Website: macys
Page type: billing-address
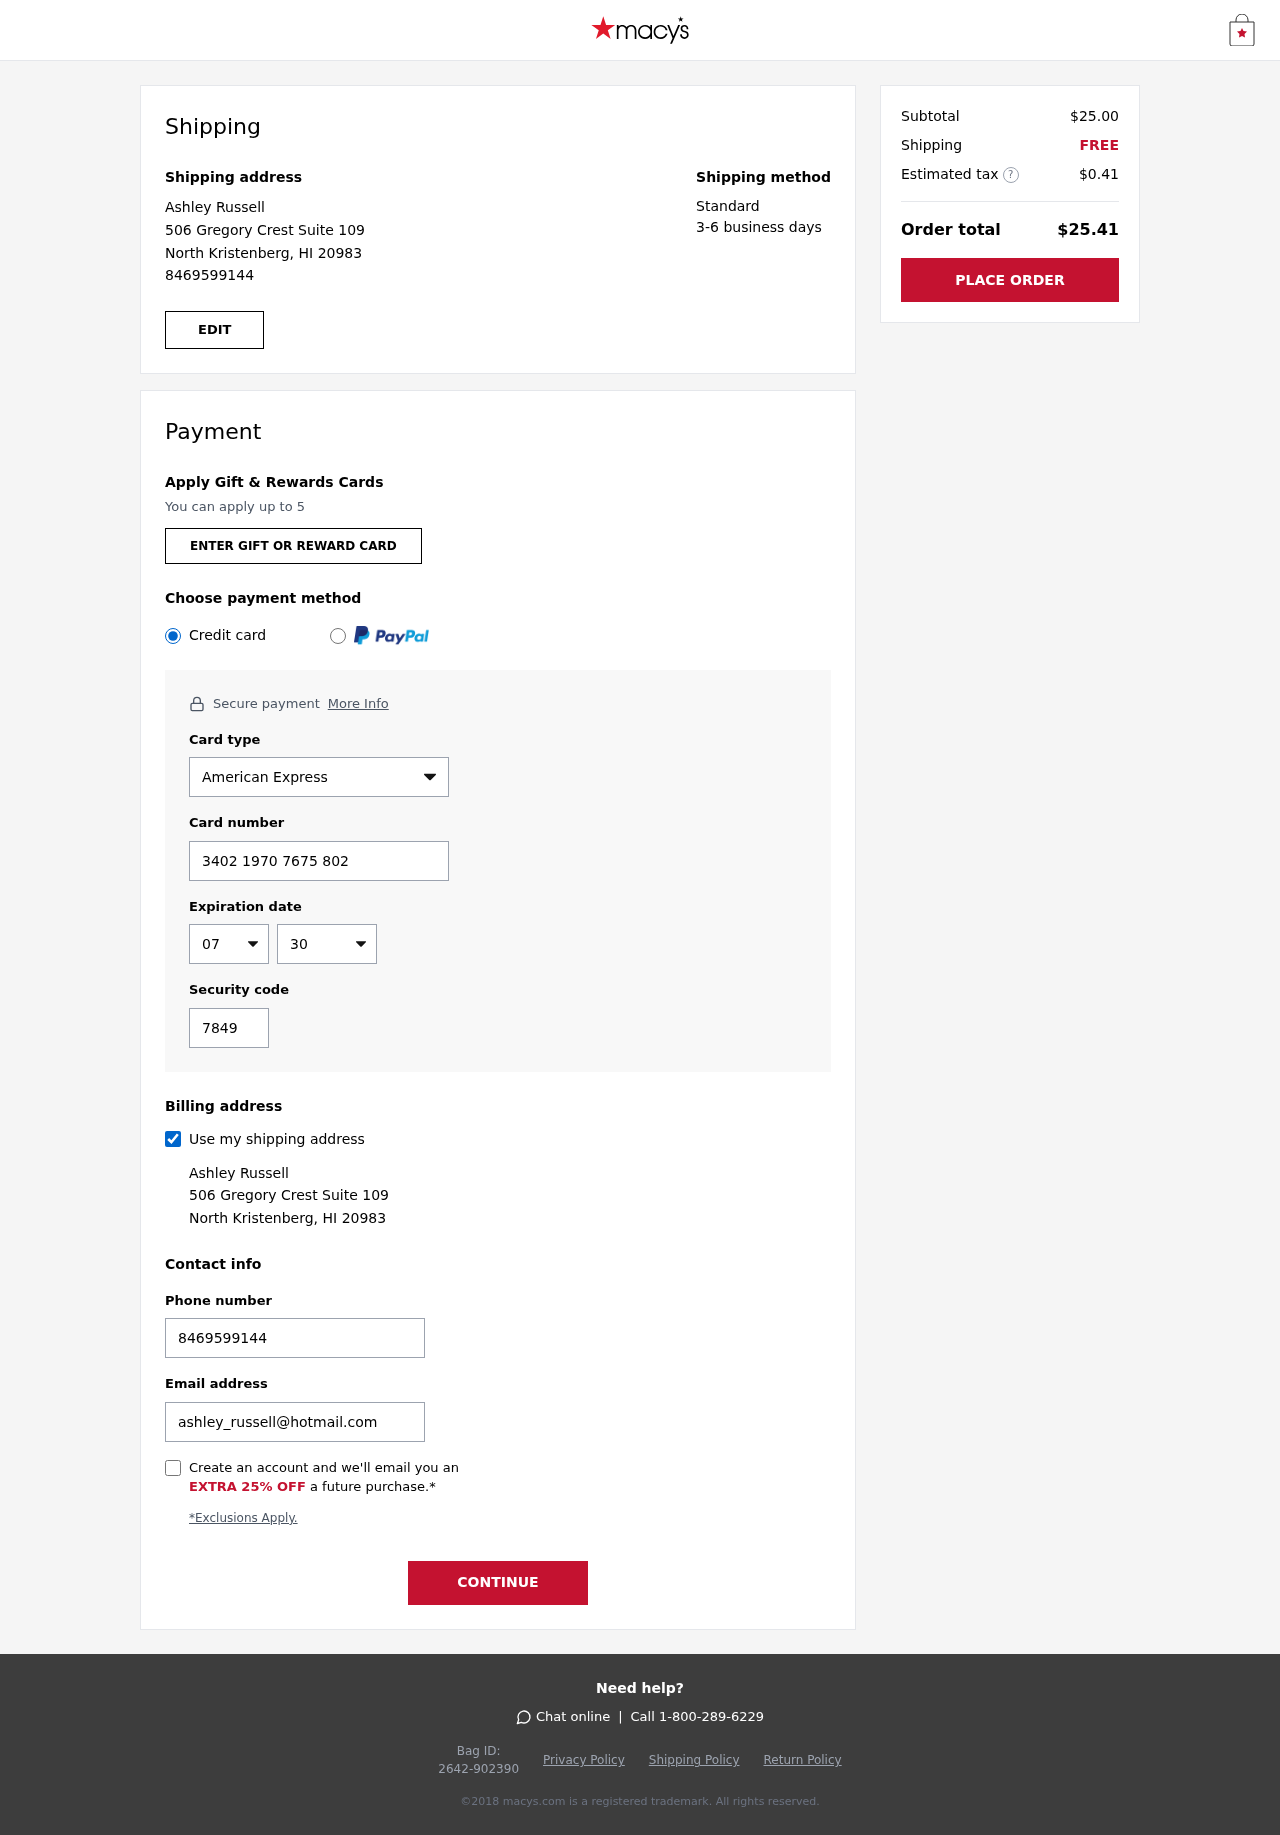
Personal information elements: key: PII_CARD_CVV
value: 7849
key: PII_CARD_EXPIRY_MONTH
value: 07
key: PII_CARD_EXPIRY_YEAR
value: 30
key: PII_CARD_NUMBER
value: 3402 1970 7675 802
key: PII_CARD_TYPE
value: American Express
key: PII_EMAIL
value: ashley_russell@hotmail.com
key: PII_FULLNAME
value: Ashley Russell
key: PII_PHONE
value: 8469599144
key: PII_STREET
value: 506 Gregory Crest Suite 109
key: PII_CITY_STATE_ZIP
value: North Kristenberg, HI 20983
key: PII_FIRSTNAME
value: Ashley
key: PII_LASTNAME
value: Russell
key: PII_FULLNAME2
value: Ashley Russell
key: PII_FULLNAME3
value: Ashley Russell
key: PII_FIRSTNAME2
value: Ashley
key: PII_FIRSTNAME3
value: Ashley
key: PII_LASTNAME2
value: Russell
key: PII_LASTNAME3
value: Russell
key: PII_FIRSTNAME_DERIVED
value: Ashley
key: PII_LASTNAME_DERIVED
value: Russell
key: PII_FULLNAME_DERIVED
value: Ashley Russell
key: PII_NAME_FULL_DERIVED
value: Ashley Russell
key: PII_PHONE2
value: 8469599144
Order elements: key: ORDER_SUBTOTAL
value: $25.00
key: ORDER_SHIPPING_COST
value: FREE
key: ORDER_TAX
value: $0.41
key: ORDER_TOTAL
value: $25.41